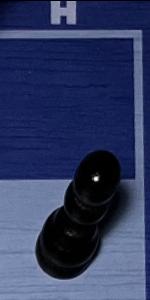
Label: Pawn_Black